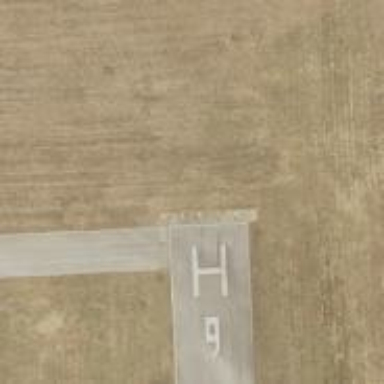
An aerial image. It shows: Runway surface made of asphalt at airport.